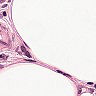
Metastatic tissue present: no